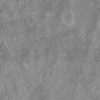
Label: not_dusty